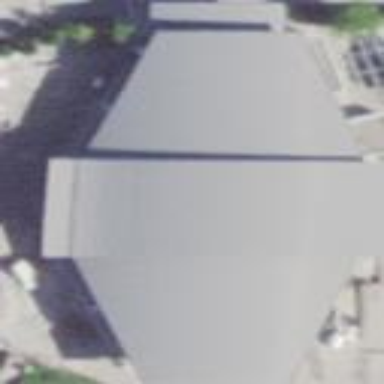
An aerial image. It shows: Retail building with theater.